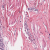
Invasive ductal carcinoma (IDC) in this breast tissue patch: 1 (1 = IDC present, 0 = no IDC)